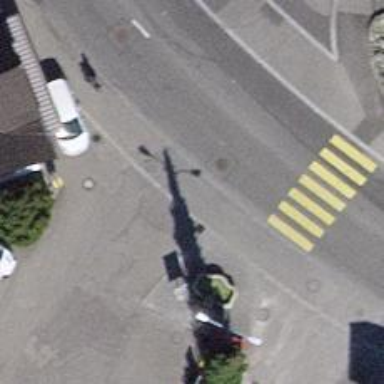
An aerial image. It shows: Unmarked road crossing.